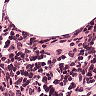
Metastatic tissue present: no